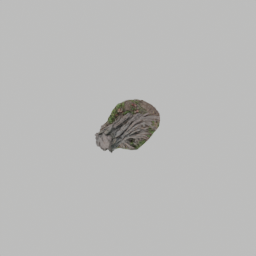
Label: nature